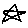
Label: star